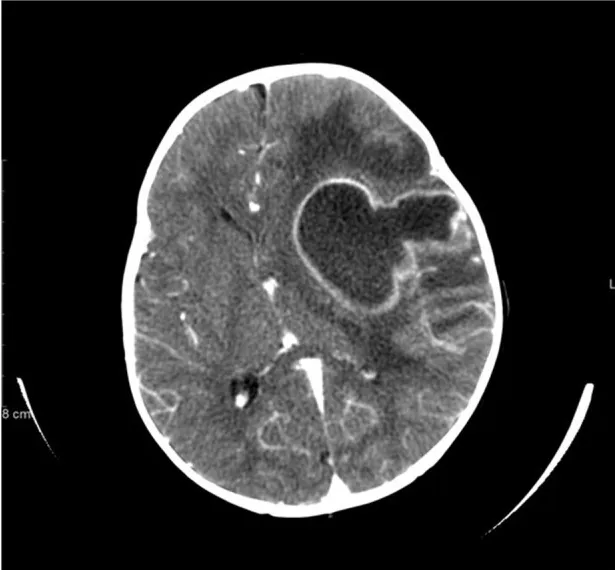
Non-contrast CT scan of brain at presentation demonstrates large left cavitary abscess with inflammatory sediment, left hemispheric edema, ventricular compression, severe mass effect, and midline shift.
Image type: radiology (ct)